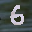
Label: 6